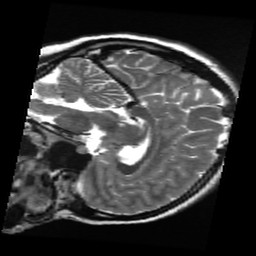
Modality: T2w
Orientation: sagittal
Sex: female
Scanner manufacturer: ge
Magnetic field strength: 3 T
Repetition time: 5 s
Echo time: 0.1017 s